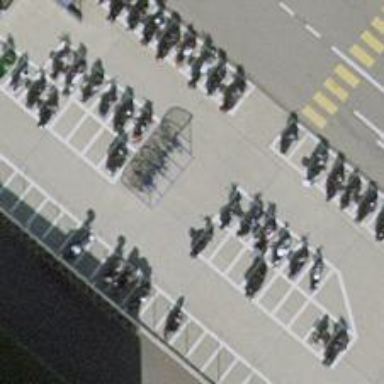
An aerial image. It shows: Bicycle parking area with wall loops.